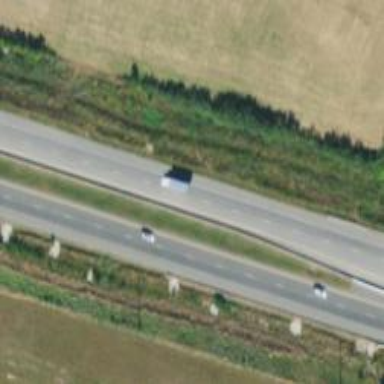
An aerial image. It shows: Asphalt trunk highway.